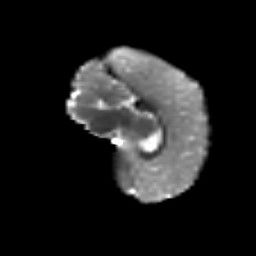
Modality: T2w
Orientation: sagittal
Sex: female
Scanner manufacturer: siemens
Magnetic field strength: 3 T
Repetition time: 5 s
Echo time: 0.071 s